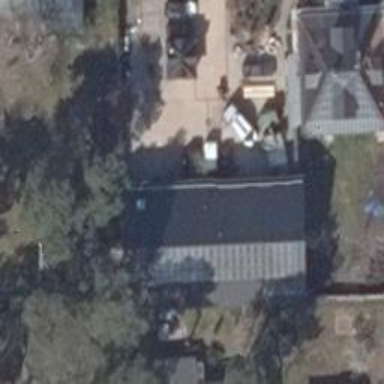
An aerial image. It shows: Car repair shop.